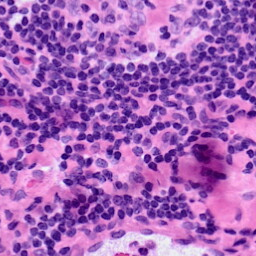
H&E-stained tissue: LymphNode